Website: walmart
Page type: billing-address
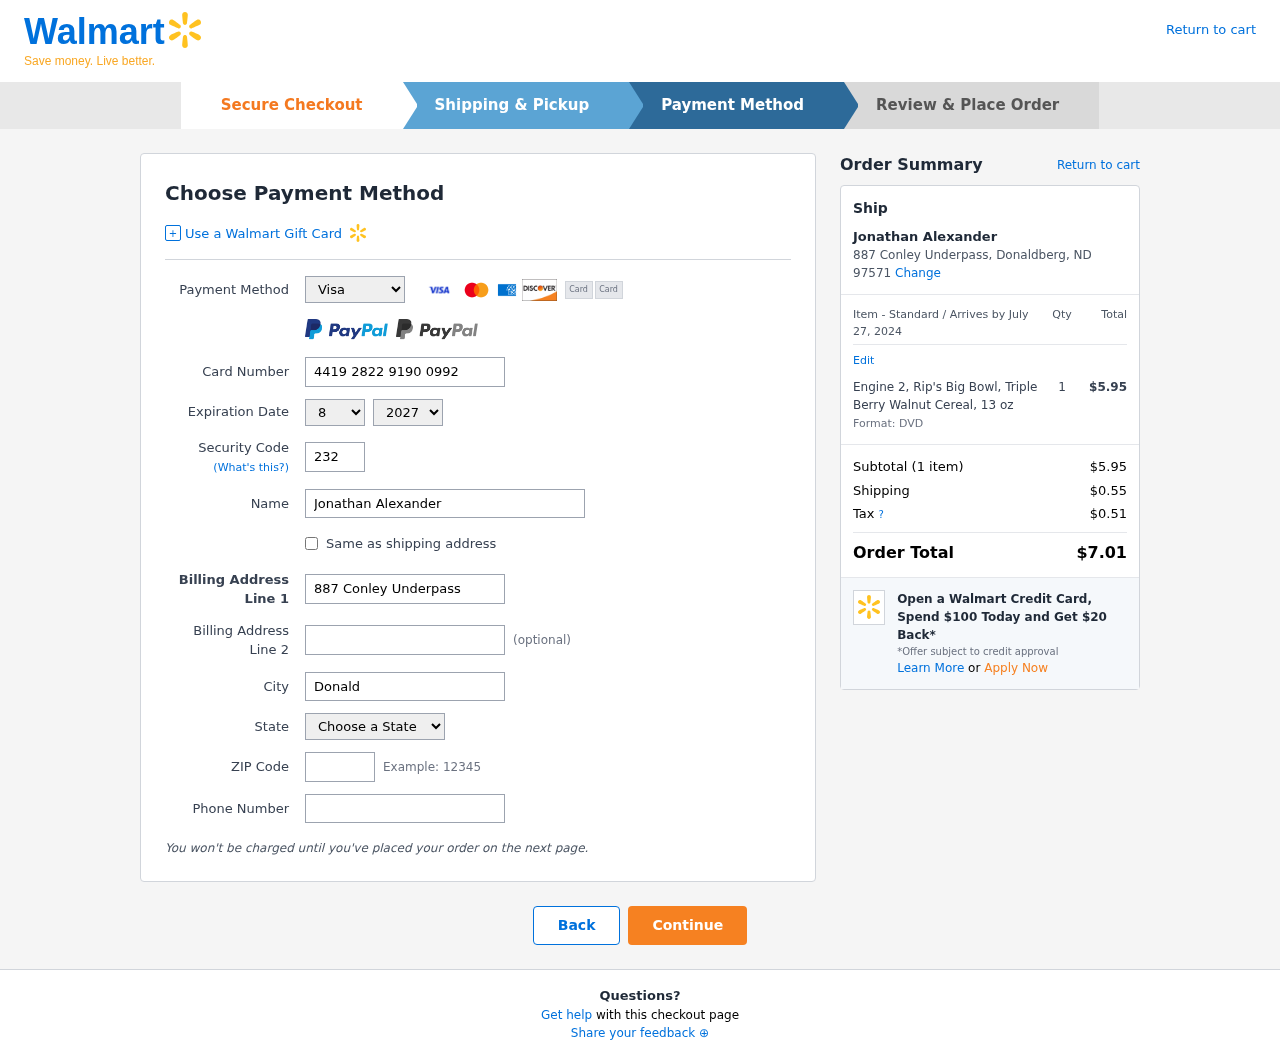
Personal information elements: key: PII_CARD_CVV
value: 232
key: PII_CARD_EXPIRY_MONTH
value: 08
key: PII_CARD_EXPIRY_YEAR
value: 27
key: PII_CARD_NUMBER
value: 4419 2822 9190 0992
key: PII_CARD_TYPE
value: Visa
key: PII_CITY
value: Donaldberg
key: PII_CITY_STATE_ZIP
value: Donaldberg, ND 97571
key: PII_FULLNAME
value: Jonathan Alexander
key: PII_PHONE
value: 4207216762
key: PII_POSTCODE
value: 97571
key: PII_STATE
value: North Dakota
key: PII_STREET
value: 887 Conley Underpass
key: PII_FULLNAME2
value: Jonathan Alexander
Product elements: key: PRODUCT1_NAME
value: Engine 2, Rip's Big Bowl, Triple Berry Walnut Cereal, 13 oz
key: PRODUCT1_PRICE
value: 5.95
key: PRODUCT1_QUANTITY
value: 1
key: PRODUCT1_DESC
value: Format: DVD
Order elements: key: ORDER_DELIVERY_DATE
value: July 27, 2024
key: ORDER_NUM_ITEMS
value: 1
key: ORDER_SUBTOTAL
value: $5.95
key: ORDER_SHIPPING_COST
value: $0.55
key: ORDER_TAX
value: $0.51
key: ORDER_TOTAL
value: $7.01